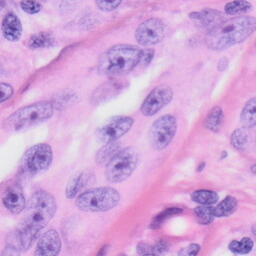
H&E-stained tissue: Skin